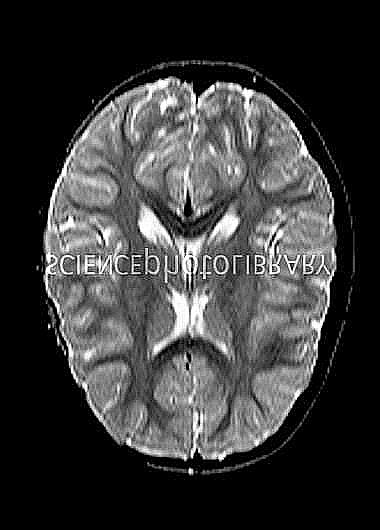
Label: notumor